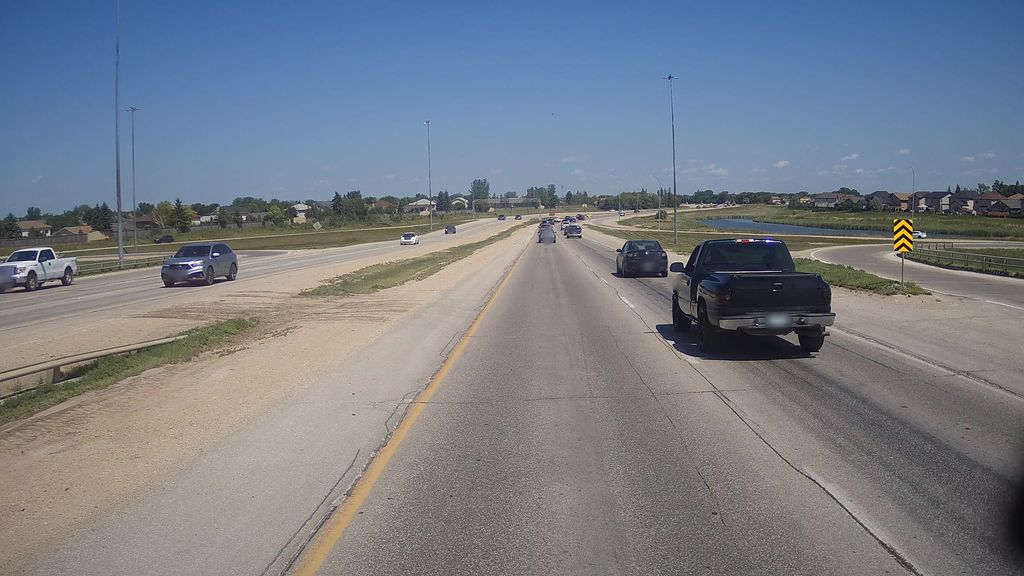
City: winnipeg